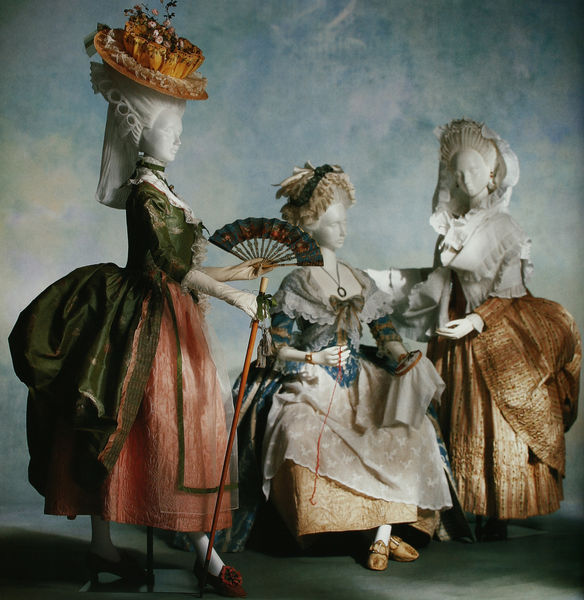
Titel: Kleider (Robe à la polonaise und Robes à l'anglaise)
Standort: Kyoto (Japan)
Institution: Kyoto Costume Institute
Schlagwörter: blau, hand, himmel, frauen, gelb, grün, mädchen, sitzen, ausschnitt, blume, blumen, braun, damen, frau, frisur, grau, haar, handschuhe, hintergrund, hut, hüte, kleid, kleider, marmor, orange, profil, schmuck, weiss, blüten, rot, schirm, beige, fächer, haube, mode, rock, schleife, kappe, band, barock, halten, kleidung, kragen, präsentation, spitze, stehen, gold, haare, reich, stoff, drei, rokkoko, schleifen, locke, locken, rokoko, rosa, seide, vornehm, kinder, stock, skulptur, perücke, schürze, gehstock, halsband, röcke, schuhe, stab, kette, figuren, faden, nadel, sticken, strumpf, stil, halskette, masche, fecher, foto, strümpfe, porzellan, seite, hauben, schuh, entwurf, puppe, puppen, stück, eiss, kostüme, weißw, perücken, wertvoll, überkreuzt, stickerin, torte, biedermaier, maschen, überkreuz, stickrahmen, stöckelschuhe, aufwändig, fihuren, modestil, modepuppen, barockkleider, röcje